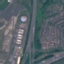
Land use / land cover: Highway